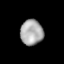
Tissue: lung
Cell type: Epithelial cells
Senescence score: 0.1959
Nuclear area (px): 567
Mean DAPI intensity: 167.772